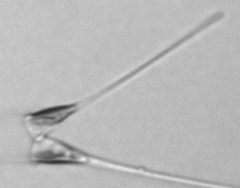
Label: Asterionellopsis_glacialis